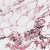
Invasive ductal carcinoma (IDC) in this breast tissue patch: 0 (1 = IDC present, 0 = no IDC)